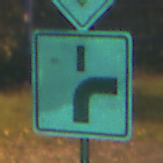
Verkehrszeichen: VerlaufVorfahrtsstrasse8
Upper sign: Vorfahrtsstrasse
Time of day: Night
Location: Outdoor (Urban)
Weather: PartlyCloudy
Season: NotSpecified
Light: Artificial